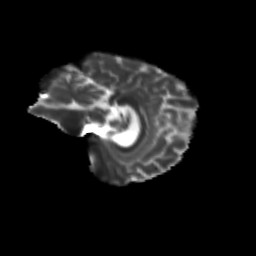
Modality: T2w
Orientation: sagittal
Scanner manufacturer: siemens
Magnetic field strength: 3 T
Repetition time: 9.2 s
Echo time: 0.084 s